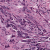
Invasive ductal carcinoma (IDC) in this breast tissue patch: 1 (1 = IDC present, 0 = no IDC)